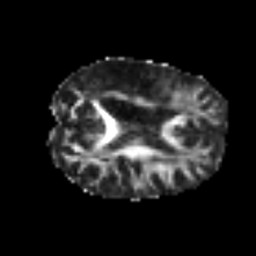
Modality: FA
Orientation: axial
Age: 44
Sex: female
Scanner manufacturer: siemens
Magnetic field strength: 3 T
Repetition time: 6.1 s
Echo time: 0.101 s